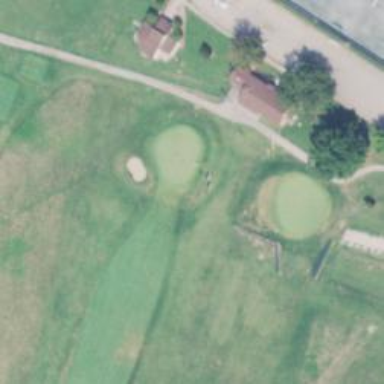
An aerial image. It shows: View of golf hole.